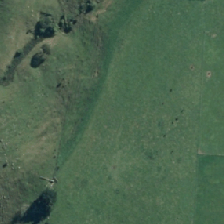
Land cover: shortrotation_cropland